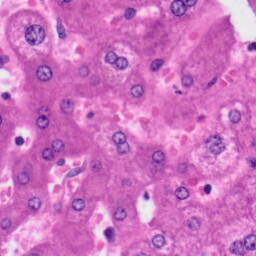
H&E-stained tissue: Liver